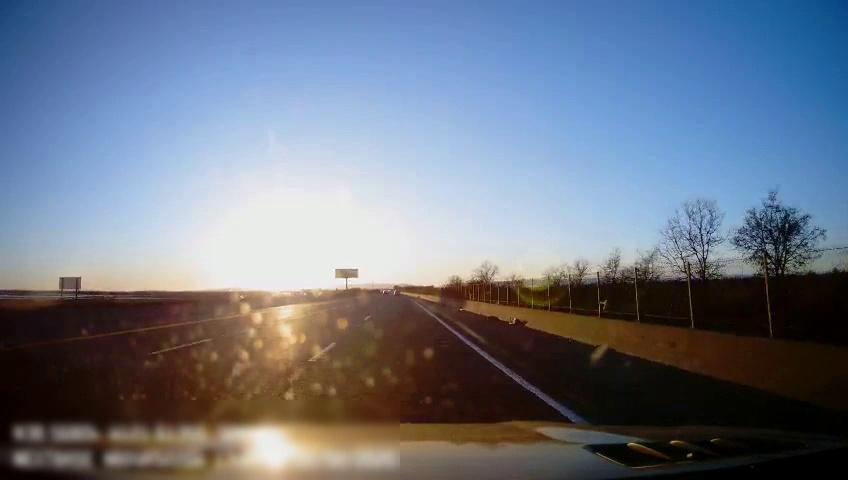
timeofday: Day
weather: Sunny
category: Drivable Space
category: Lanes | Alternate Lane
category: Lanes | Current Lane
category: Lanes | Current Lane
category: Lanes | Alternate Lane
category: Traffic | Signs